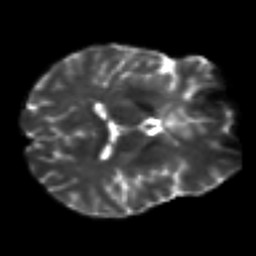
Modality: T2w
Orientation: axial
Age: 29
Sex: male
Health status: ill
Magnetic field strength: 3 T
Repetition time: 9 s
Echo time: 0.093 s